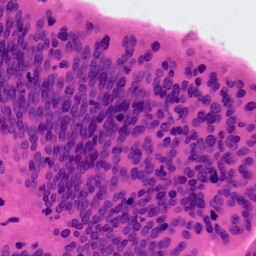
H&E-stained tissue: Colon